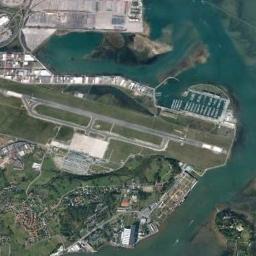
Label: airport